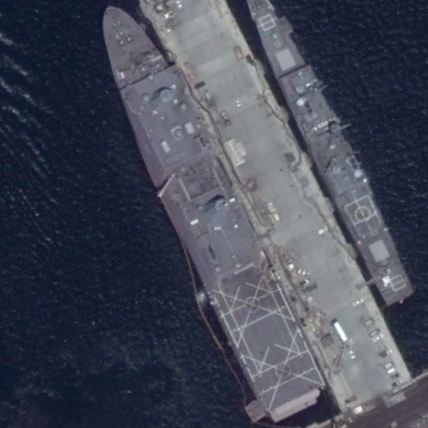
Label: combat